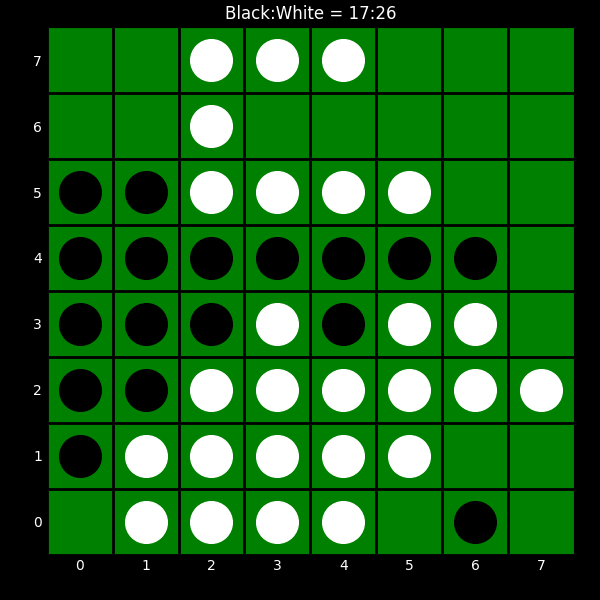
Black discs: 17
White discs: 26